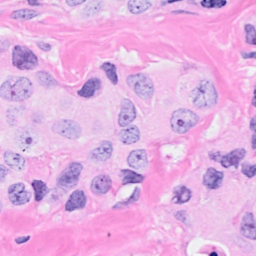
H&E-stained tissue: Breast